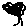
Label: tree